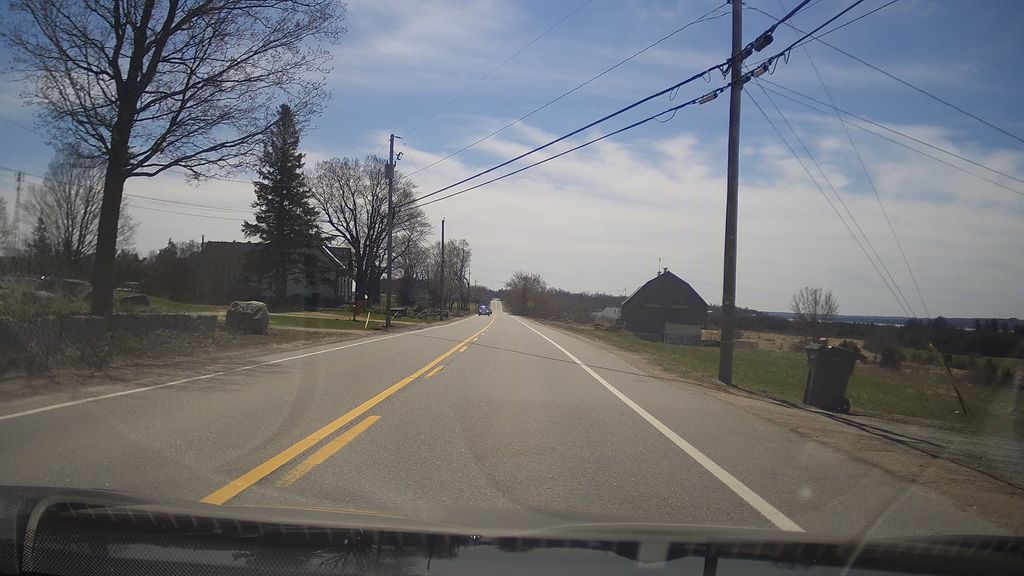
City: ottawa-gatineau